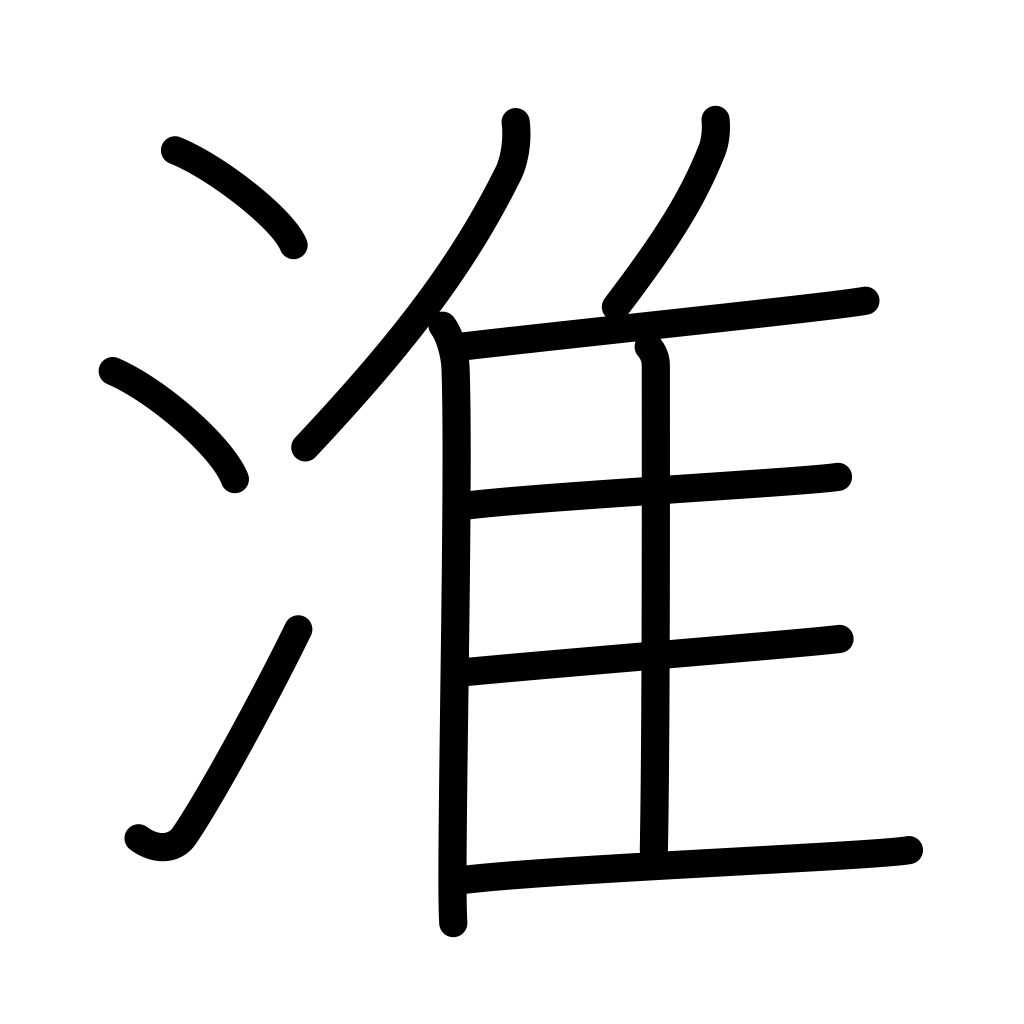
Meaning: name of a Chinese river